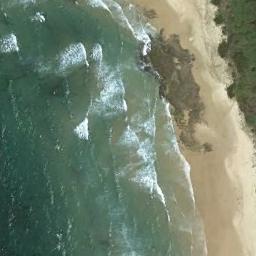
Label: beach